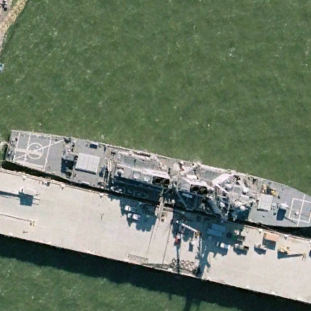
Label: Arleigh_Burke-class_destroyer